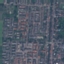
Label: Residential